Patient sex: M
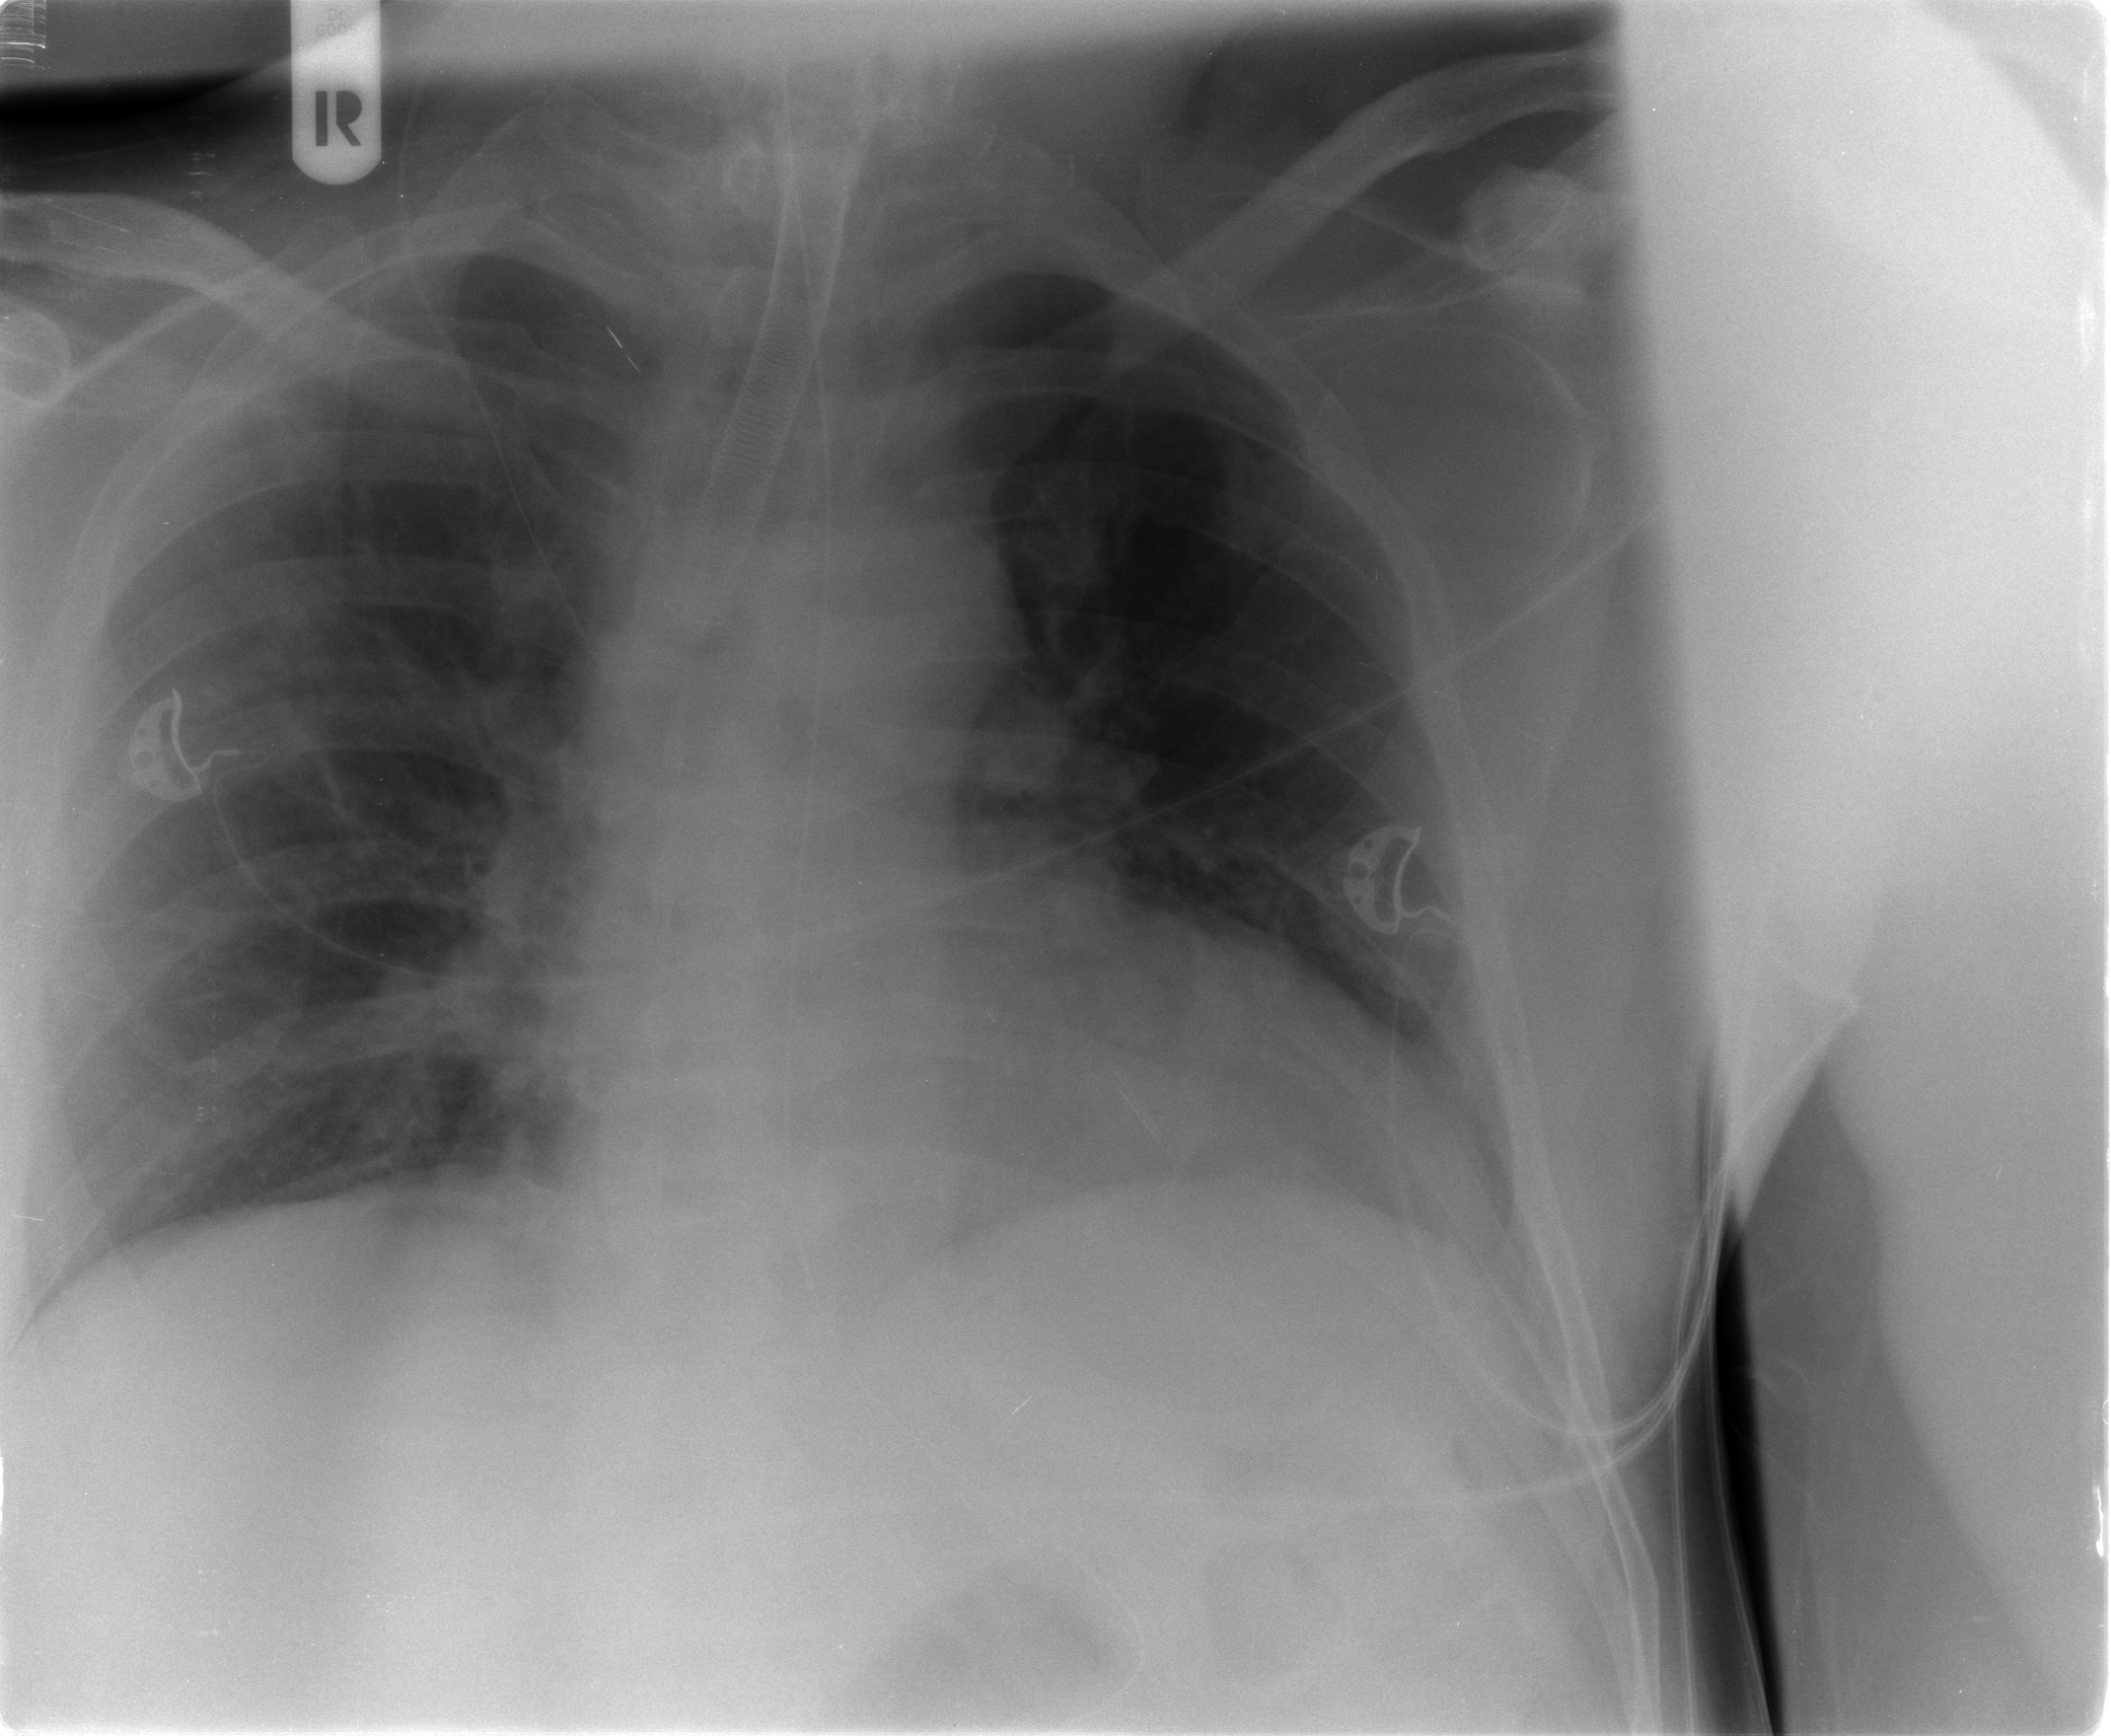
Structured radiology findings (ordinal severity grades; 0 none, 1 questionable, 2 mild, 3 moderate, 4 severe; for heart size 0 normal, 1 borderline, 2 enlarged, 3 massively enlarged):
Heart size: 2
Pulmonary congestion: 2
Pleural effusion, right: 0
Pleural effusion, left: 0
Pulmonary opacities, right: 0
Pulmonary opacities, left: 0
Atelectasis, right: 2
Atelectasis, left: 0